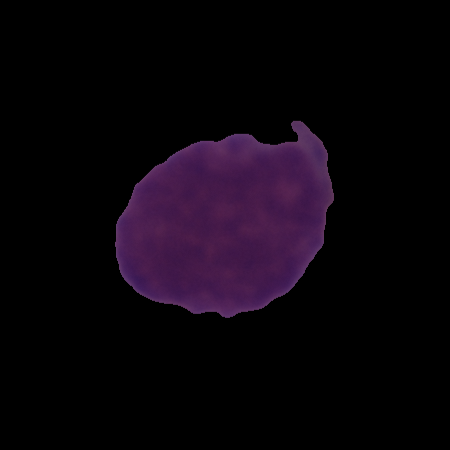
Label: healthy